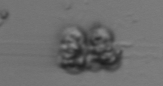
Label: Leptocylindrus_mediterraneus